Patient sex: M
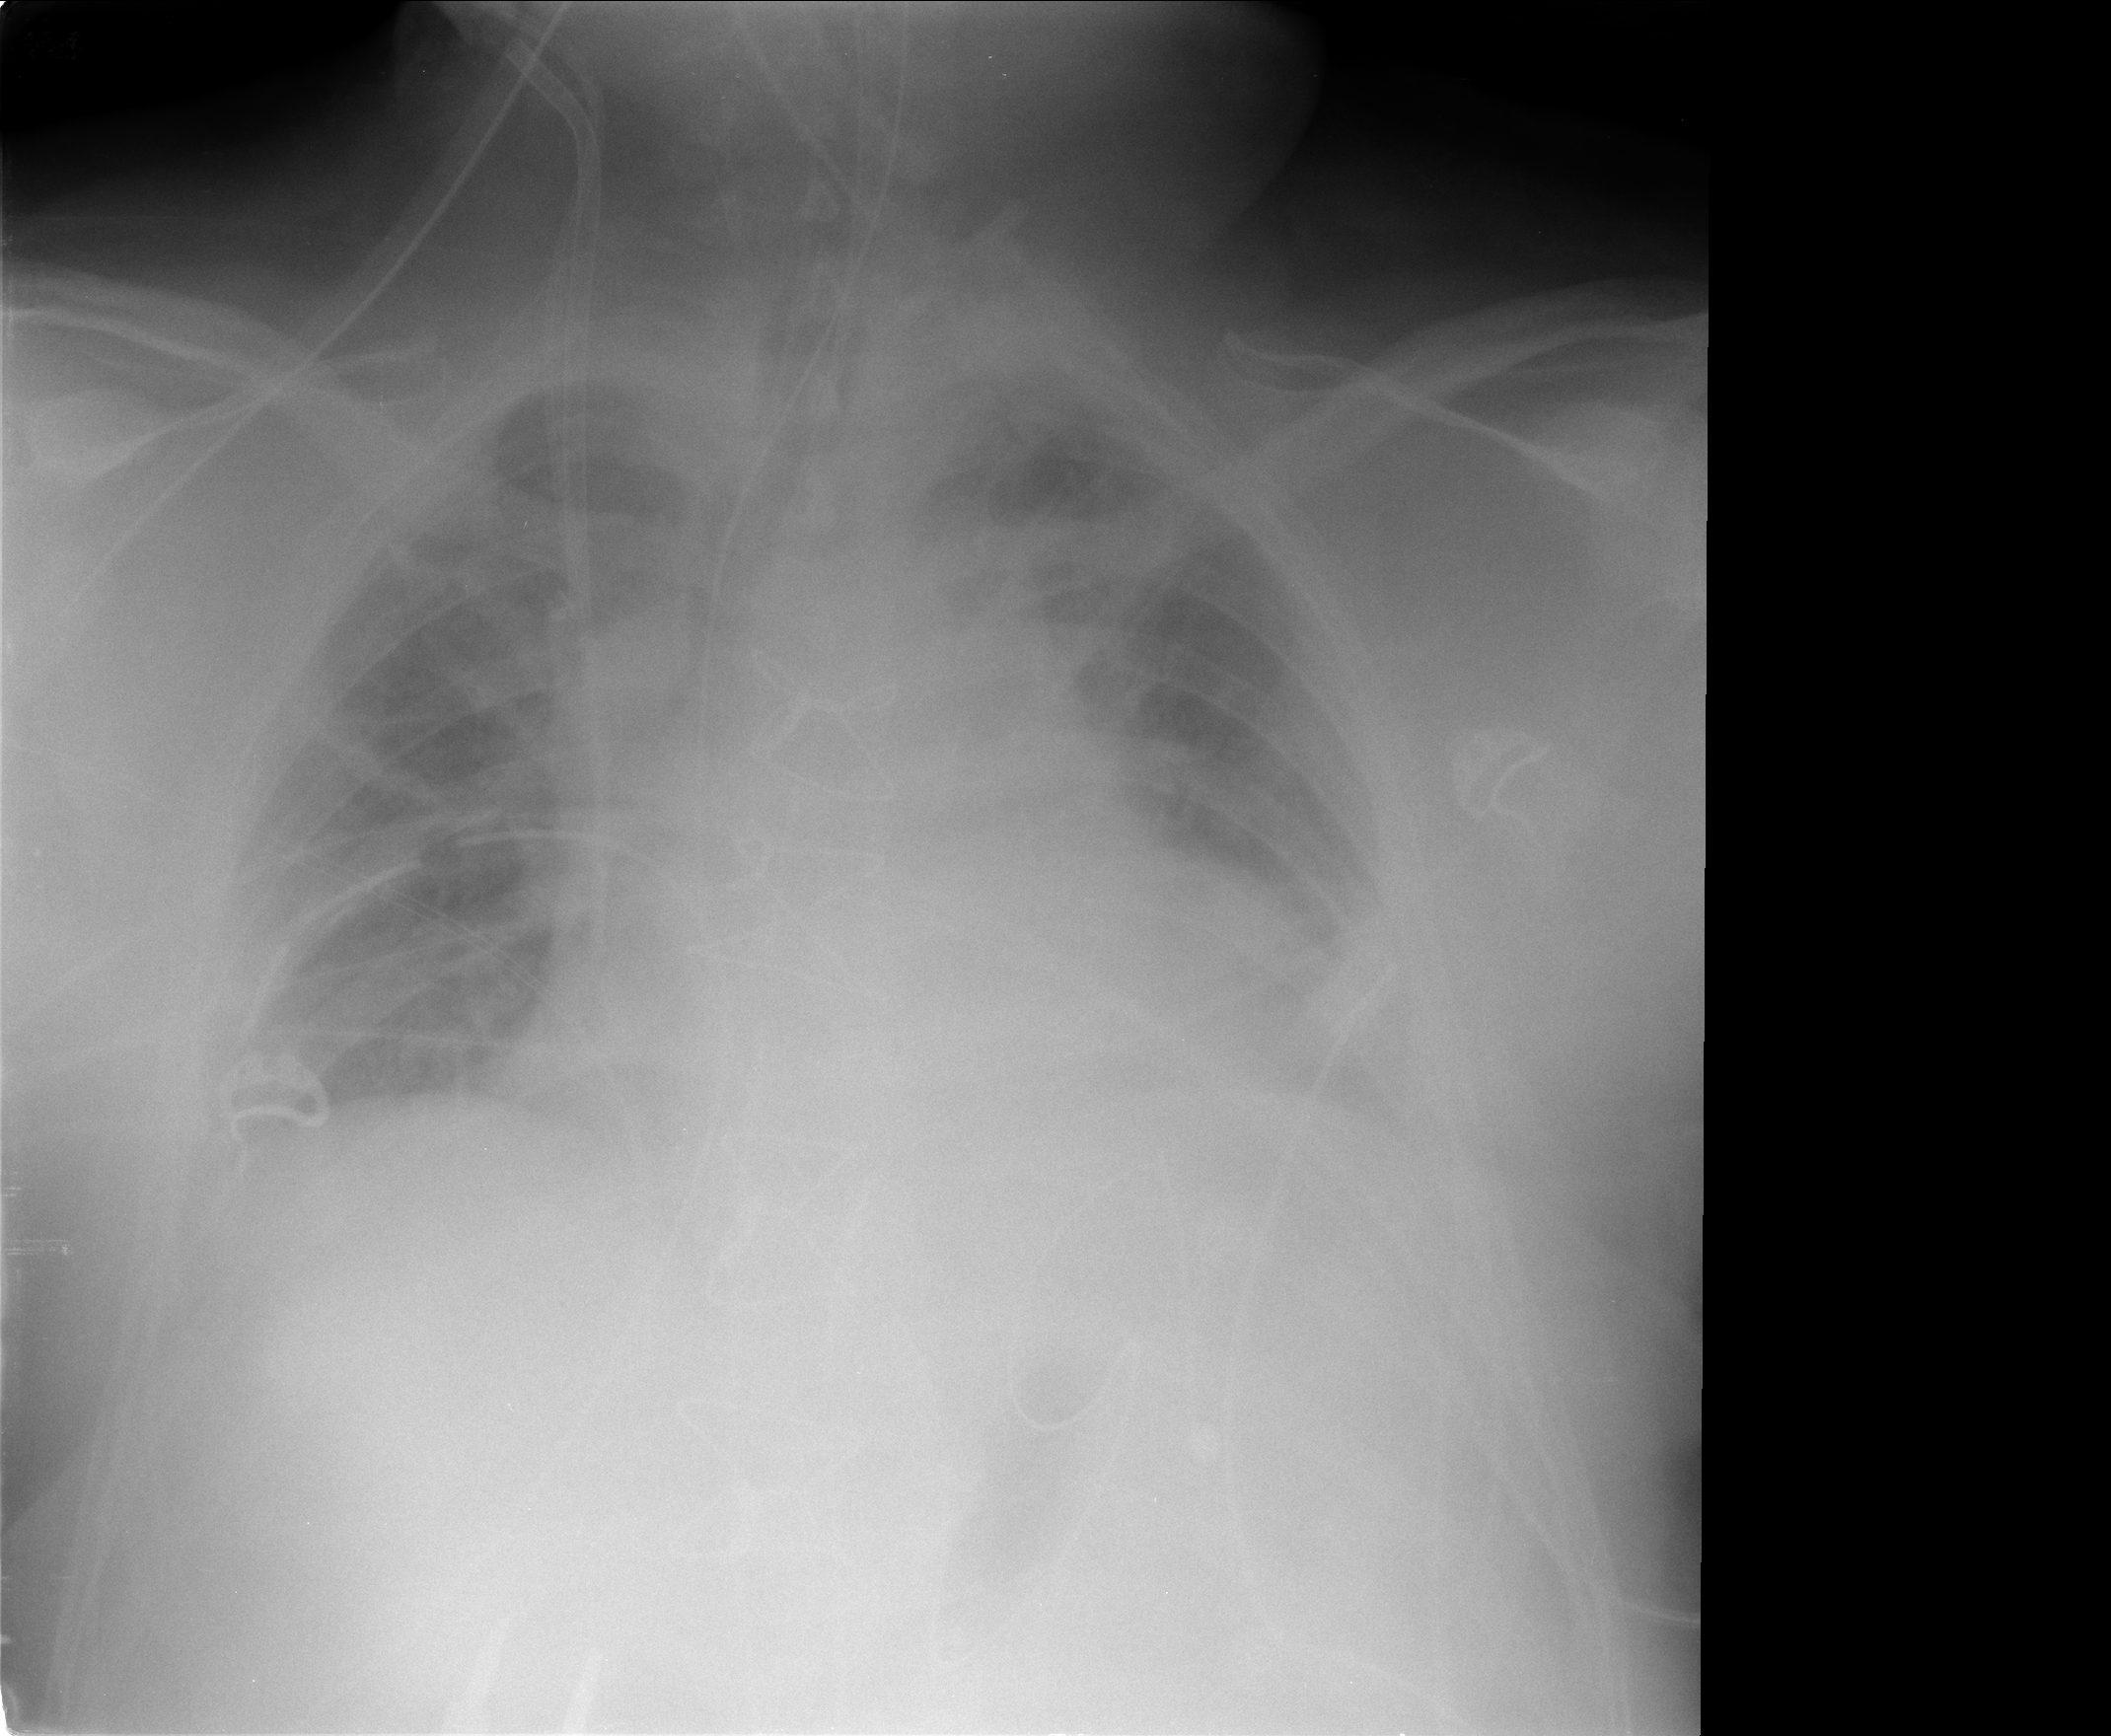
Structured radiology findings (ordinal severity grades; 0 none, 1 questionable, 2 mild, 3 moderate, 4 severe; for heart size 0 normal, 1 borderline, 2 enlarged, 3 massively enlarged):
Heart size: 2
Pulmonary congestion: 3
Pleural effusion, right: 1
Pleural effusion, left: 1
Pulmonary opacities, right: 2
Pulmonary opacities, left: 2
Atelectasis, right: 1
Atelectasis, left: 2